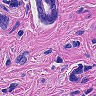
Metastatic tissue present: yes